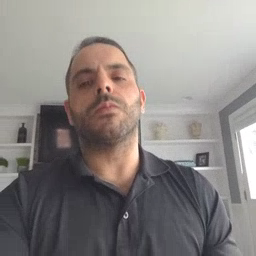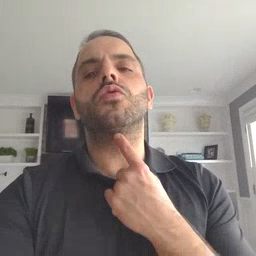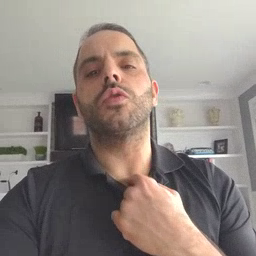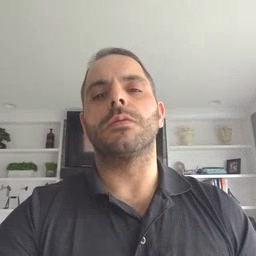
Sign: thirsty